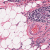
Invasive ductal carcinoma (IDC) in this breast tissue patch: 1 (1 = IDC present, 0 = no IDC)